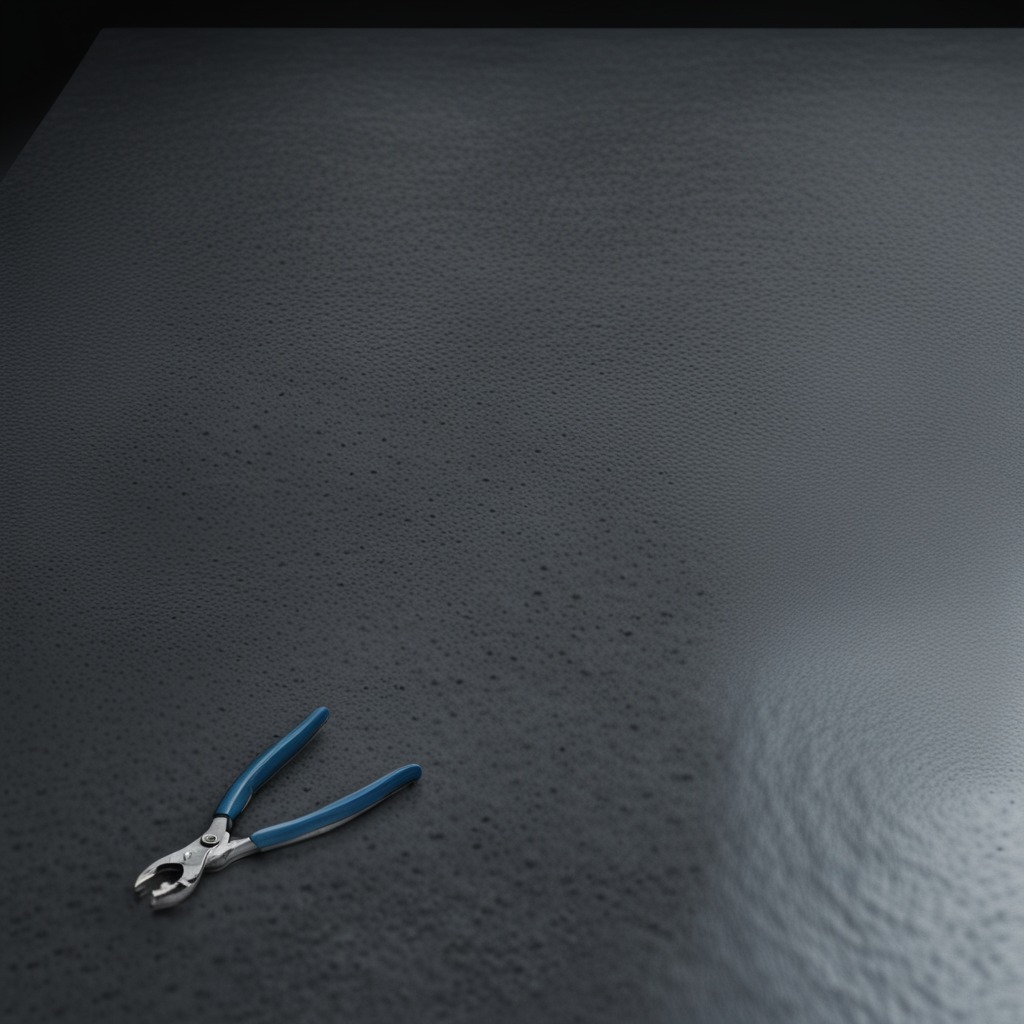
A plier is lying on the clean granite table inside a workshop at night dim ambient light soft shadows worn but